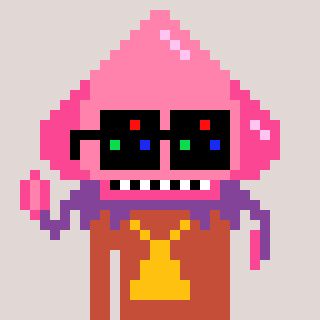
a pixel art character with square black sunglasses, a squid-shaped head and a rust-colored body on a warm background